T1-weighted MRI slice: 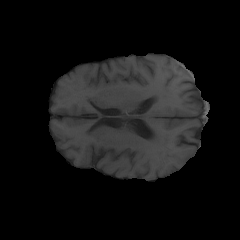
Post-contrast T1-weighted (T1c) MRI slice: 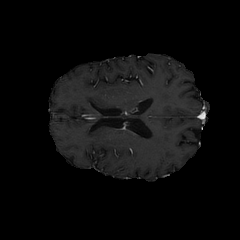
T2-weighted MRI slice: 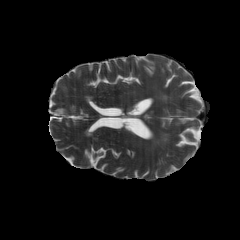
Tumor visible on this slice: no